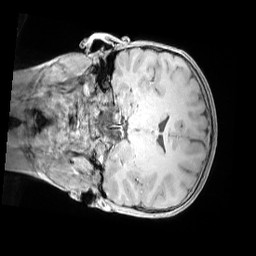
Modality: MP2RAGE
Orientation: coronal
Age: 9
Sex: male
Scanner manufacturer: siemens
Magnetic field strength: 3 T
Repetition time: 4 s
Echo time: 0.00303 s